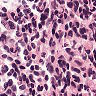
Metastatic tissue present: no